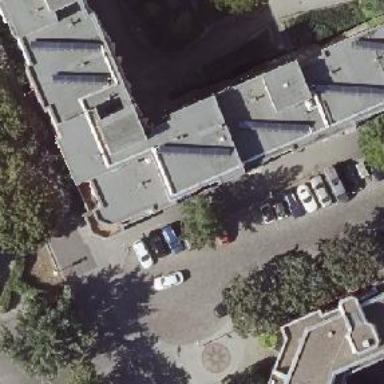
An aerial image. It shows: Parking entrance.